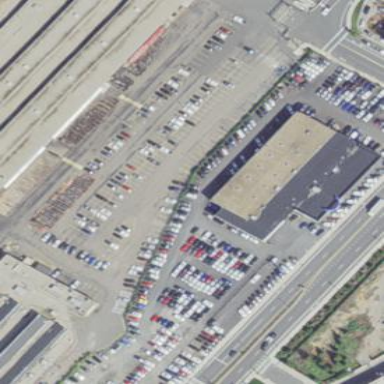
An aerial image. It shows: Building that houses car shop.